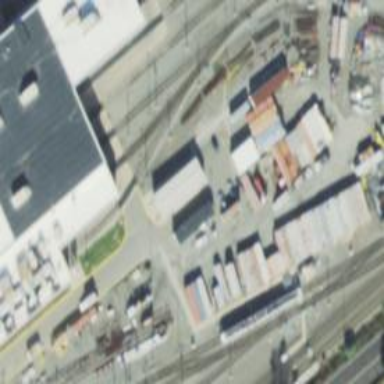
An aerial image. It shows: Light rail yard with electrified contact lines.